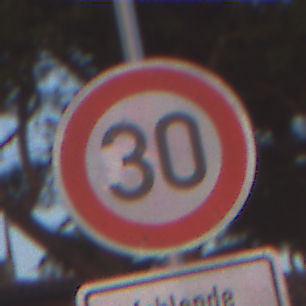
Verkehrszeichen: Geschwindigkeit30
Zusatzzeichen unten: HinweiseAufGefahrenDurchVerbaleAngabe7
Umgebung: Outdoor, Urban
Tageszeit: SunriseSunset
Wetter: Clear
Licht: Natural
Jahreszeit: NotSpecified
Kontrast: MediumContrast